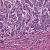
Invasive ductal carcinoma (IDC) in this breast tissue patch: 1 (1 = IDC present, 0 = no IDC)